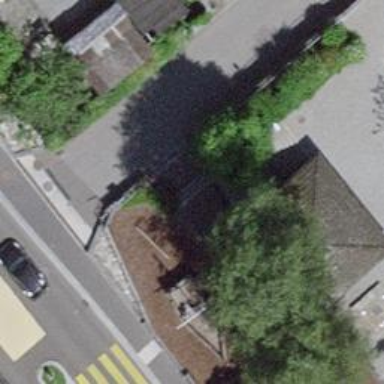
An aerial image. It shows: Set of steps on the road.